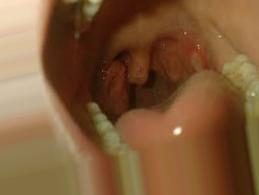
Condition: Mouth Ulcer